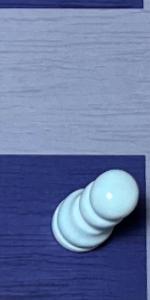
Label: Pawn_White